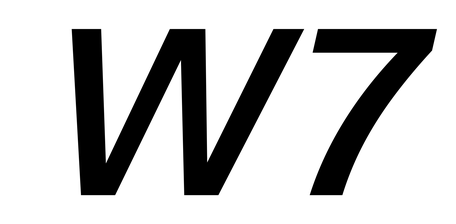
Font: InstrumentSans-Italic_SemiBold_Italic